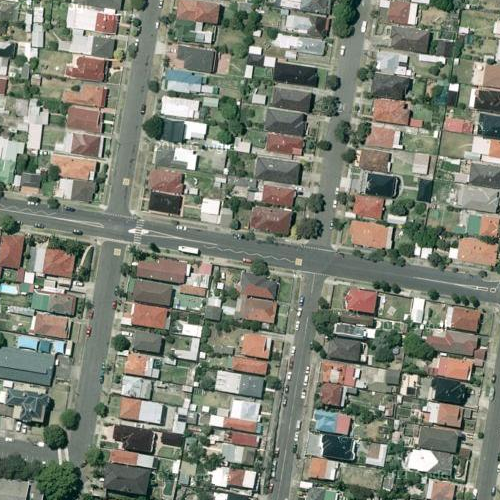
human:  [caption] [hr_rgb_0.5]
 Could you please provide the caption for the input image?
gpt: Many houses arranged neatly with a piece of lawn beside .

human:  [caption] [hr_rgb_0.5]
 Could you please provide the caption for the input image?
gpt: This is a residential area with many houses arranged neatly .

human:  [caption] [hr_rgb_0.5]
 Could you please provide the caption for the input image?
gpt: A residential area with lots of houses arranged neatly and a grassland beside .

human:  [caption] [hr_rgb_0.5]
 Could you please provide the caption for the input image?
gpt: A residential area with many houses arranged neatly with a piece of lawn beside .

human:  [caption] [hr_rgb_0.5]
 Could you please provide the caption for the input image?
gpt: A residential area with lots of houses arranged neatly and a piece of lawn beside .